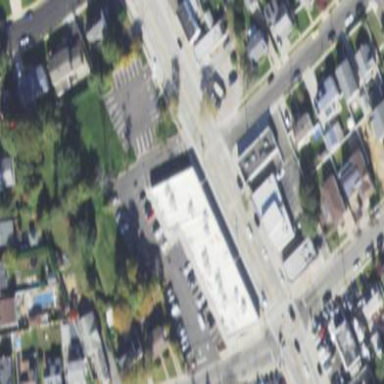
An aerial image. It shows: Commercial building.